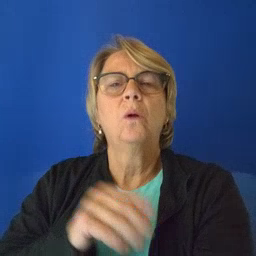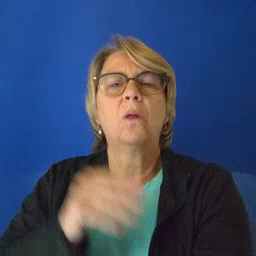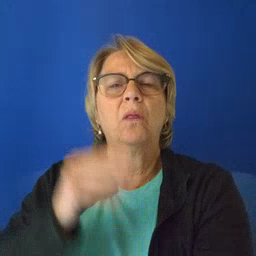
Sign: brown